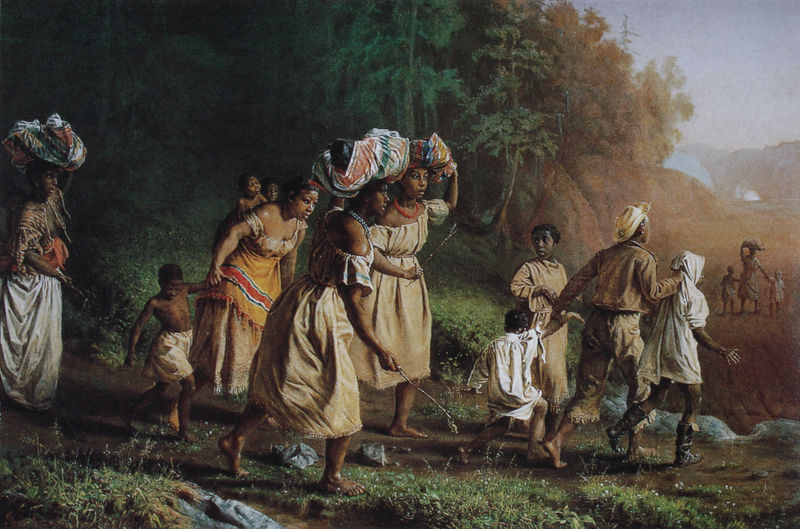
Titel: On to Liberty
Künstler: Theodor Kaufmann
Standort: New York (New York)
Institution: The Metropolitan Museum of Art
Schlagwörter: baum, berg, blau, dunkel, felsen, feuer, gemälde, hand, haut, himmel, kopf, mann, schatten, wasser, weiß, bäume, fluss, frauen, gelb, grün, landschaft, menschen, ocker, braun, bunt, frau, hut, hüte, kleid, kleider, licht, mund, männer, nase, orange, schwarz, strasse, gras, gürtel, rot, weg, wiese, beige, hemd, hose, augen, falten, kleidung, stein, steine, tragen, hände, bach, erde, feld, felder, gräser, hügel, pfad, rauch, boden, auge, stoff, tücher, kind, mutter, wald, wasserfall, arbeit, kinder, stock, farbig, röcke, stab, jungen, acker, bündel, ernte, gepäck, last, laufen, schleppen, afrika, fels, kette, ziehen, böschung, tannen, angst, brand, junge, augenbraue, flucht, waldrand, regen, barfuss, afrikanerin, farbige, neger, schwarze, knabe, wandern, rinnsal, zweig, lichtung, ketten, strafe, stöcke, fliehen, rennen, tanne, tracht, stäbe, afrikaner, sklave, entführung, tannenwald, umschauen, sklavin, lichts, wal, auszug, turban, träger, sklaven, stecken, wanderung, mütter, kinderarbeit, dschungel, kolonial, indianer, waren, erziehung, eile, zerren, eingeborene, kolonialstil, afrikanerinnen, föucht, sackkleider, sklavenhändler, wakd, gträgerinnen